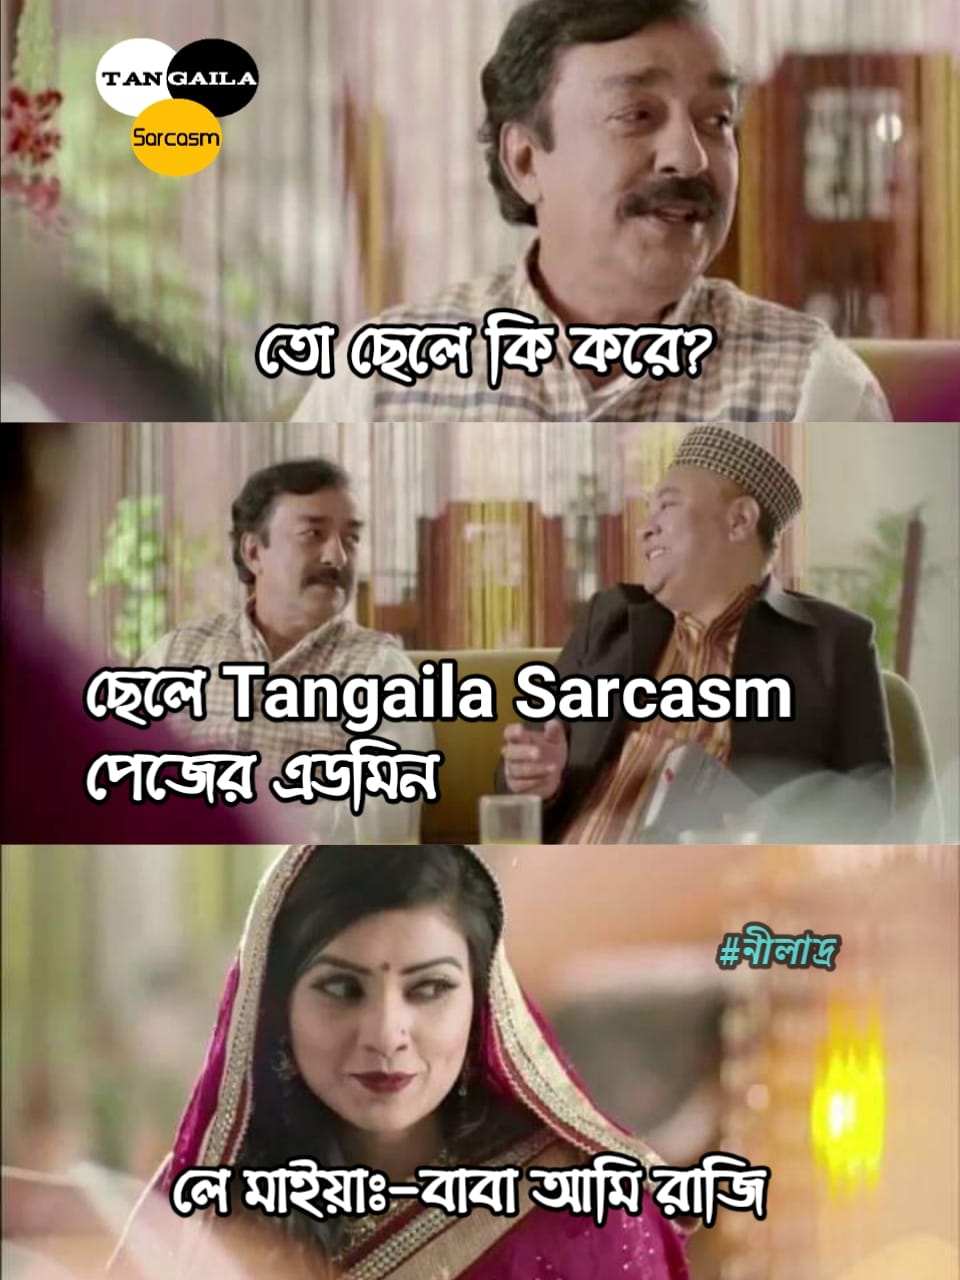
Caption: তো ছেলে কি করে   ছেলে Tangaila Sarcasm পেজের এডমিন   লে মাইয়াঃ বাবা আমি রাজি
Label: non-hate